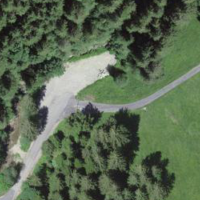
EUNIS habitat code: 43
Species observed at this site:
Petasites hybridus